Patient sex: M
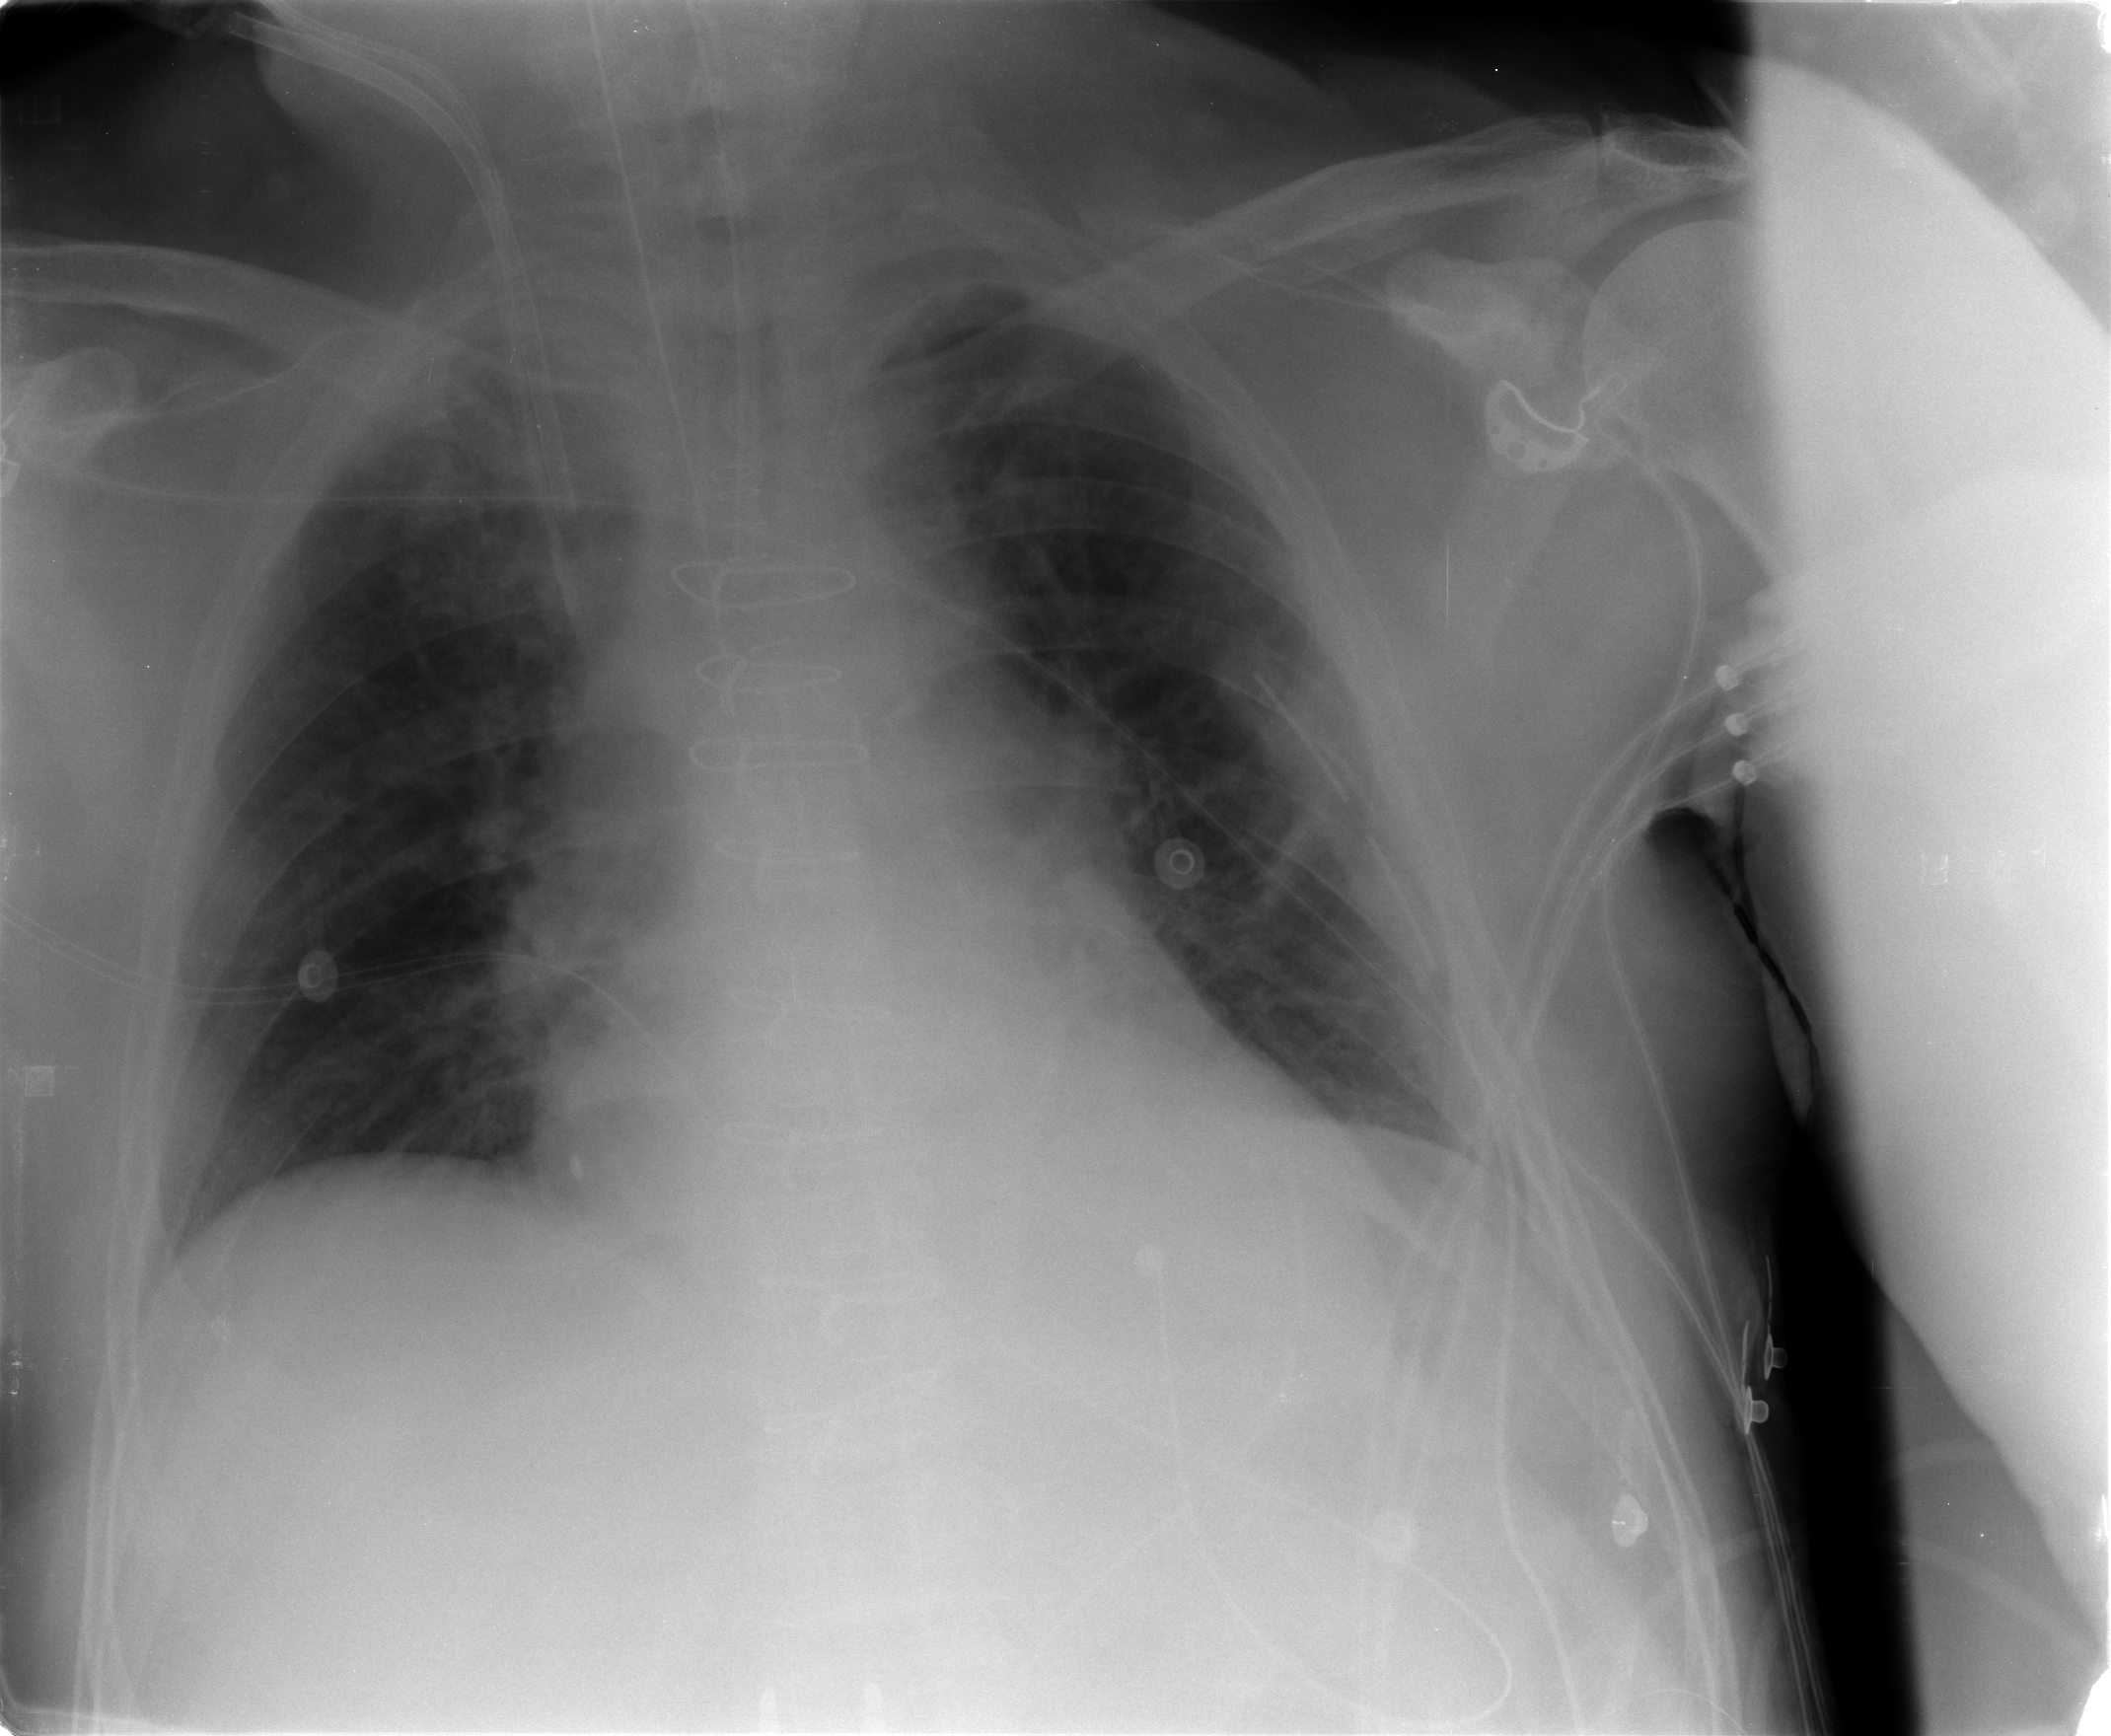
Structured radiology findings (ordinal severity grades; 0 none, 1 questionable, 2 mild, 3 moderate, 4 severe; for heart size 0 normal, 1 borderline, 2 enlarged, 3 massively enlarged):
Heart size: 0
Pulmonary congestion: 1
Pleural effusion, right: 0
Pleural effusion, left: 0
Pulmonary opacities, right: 0
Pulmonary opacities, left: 0
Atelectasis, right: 2
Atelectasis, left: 1